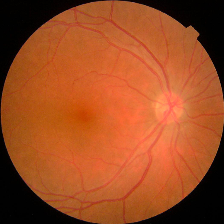
Diabetic retinopathy grade: No DR